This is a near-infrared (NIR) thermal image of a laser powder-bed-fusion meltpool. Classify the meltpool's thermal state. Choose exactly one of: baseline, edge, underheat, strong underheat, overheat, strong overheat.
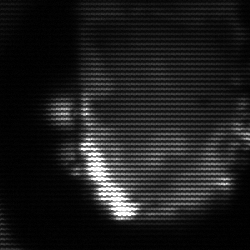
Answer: baseline